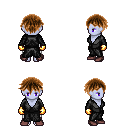
a pixel art fantasy rpg character, female body template, dark elf, purple skin, gray robe, white pants, brown short bangs hairstyle, gold gloves, maroon shoes, four views (front, back, left, right), 2x2 character sprite sheet, small pixel art, hard edges, no anti-aliasing